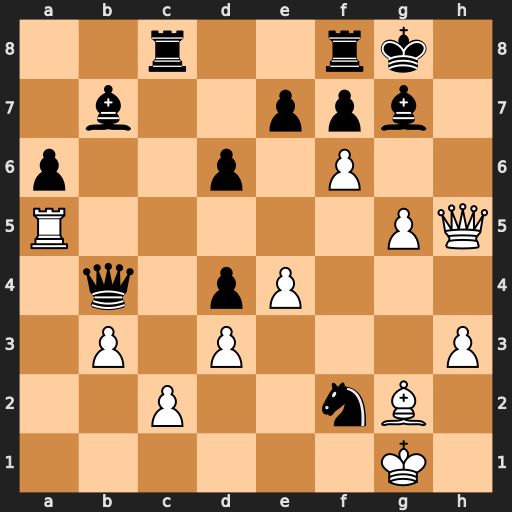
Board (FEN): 2r2rk1/1b2ppb1/p2p1P2/R5PQ/1q1pP3/1P1P3P/2P2nB1/6K1
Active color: w
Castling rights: -
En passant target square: -
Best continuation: fxg7 Kxg7 Qh6+ Kg8 g6 Qe1+ Kh2 Ng4+ hxg4 Qh4+ Qxh4